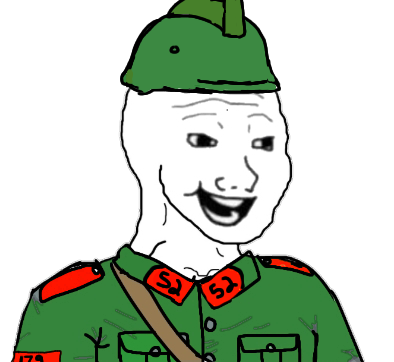
Label: 5_Bloomer